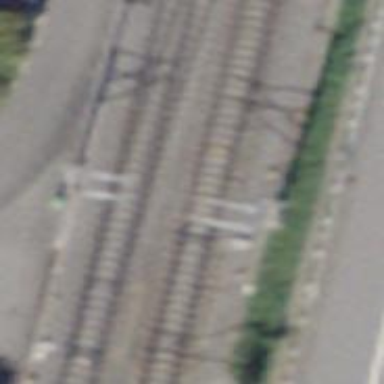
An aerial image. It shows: Railway switch.